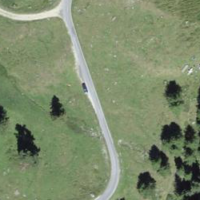
EUNIS habitat code: 26
Species observed at this site:
Dendrocopos major